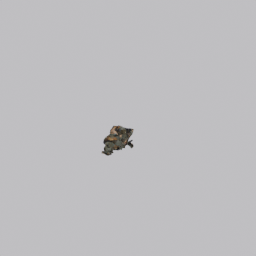
Label: people